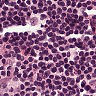
Metastatic tissue present: no